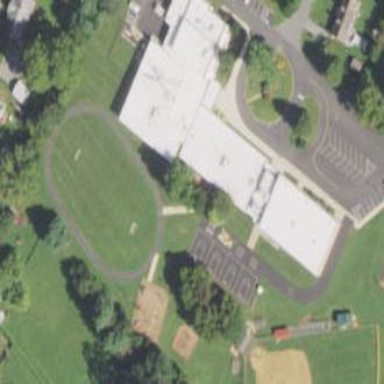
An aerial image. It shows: School building.